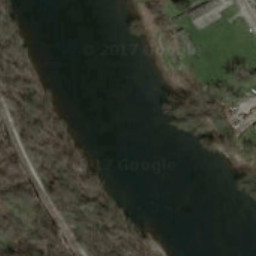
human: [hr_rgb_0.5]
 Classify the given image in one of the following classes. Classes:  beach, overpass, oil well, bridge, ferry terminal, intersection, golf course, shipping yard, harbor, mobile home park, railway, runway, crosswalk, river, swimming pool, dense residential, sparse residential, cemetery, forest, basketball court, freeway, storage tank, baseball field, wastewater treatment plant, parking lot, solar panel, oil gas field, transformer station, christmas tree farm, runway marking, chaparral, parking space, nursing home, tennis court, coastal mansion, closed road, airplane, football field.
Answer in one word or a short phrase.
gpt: river